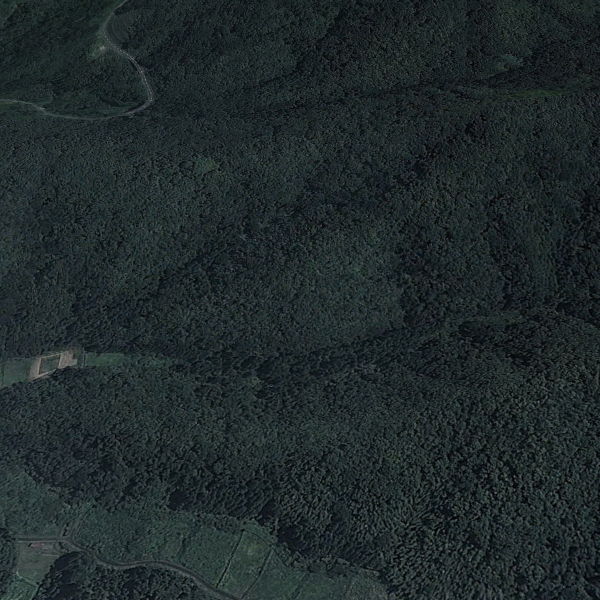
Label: Forest